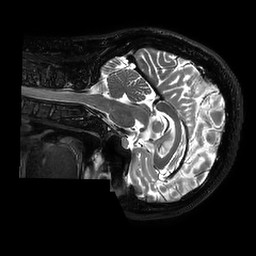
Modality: T2w
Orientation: sagittal
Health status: ill
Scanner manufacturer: philips
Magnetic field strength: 3 T
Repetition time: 2.5 s
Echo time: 0.331 s